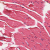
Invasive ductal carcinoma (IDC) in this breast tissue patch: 0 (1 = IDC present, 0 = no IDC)